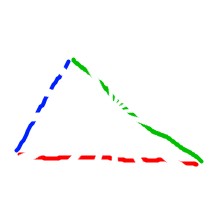
Shape: triangle